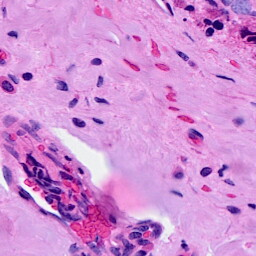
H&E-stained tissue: Breast